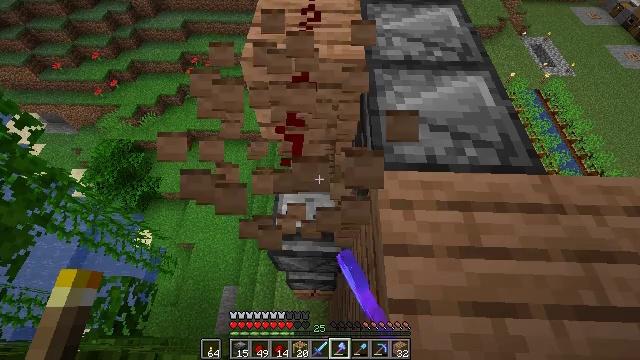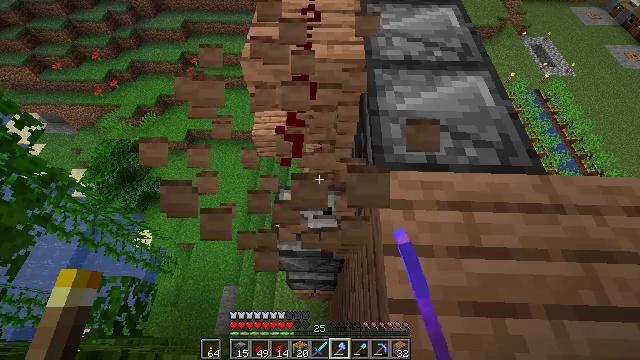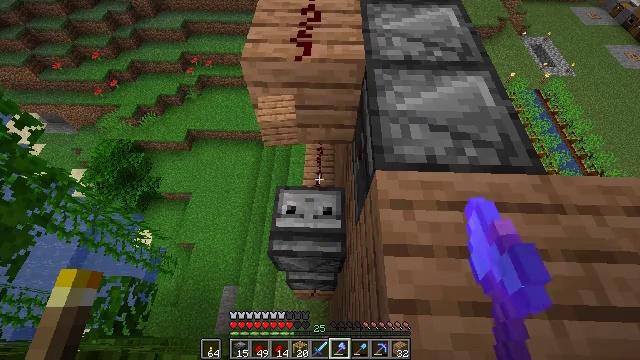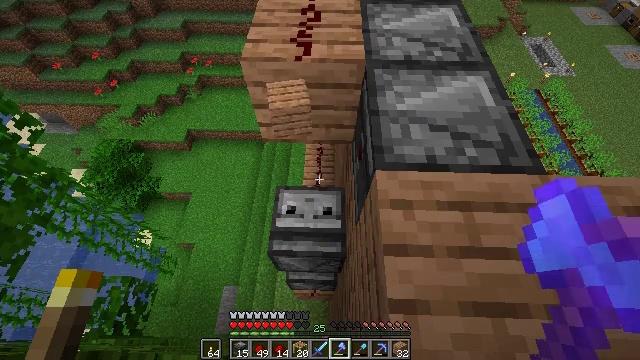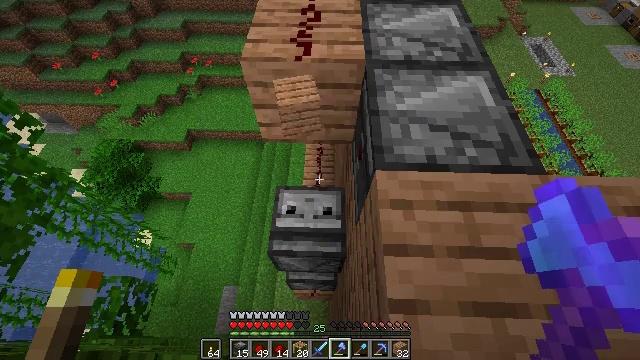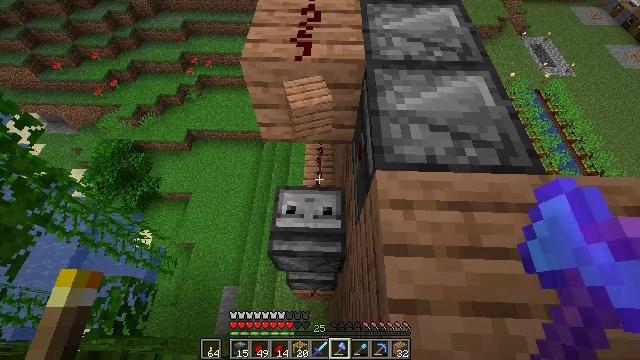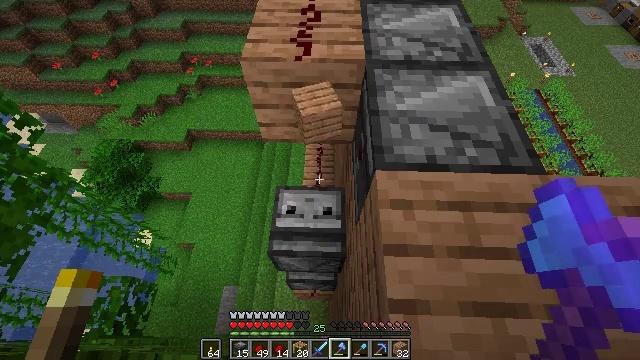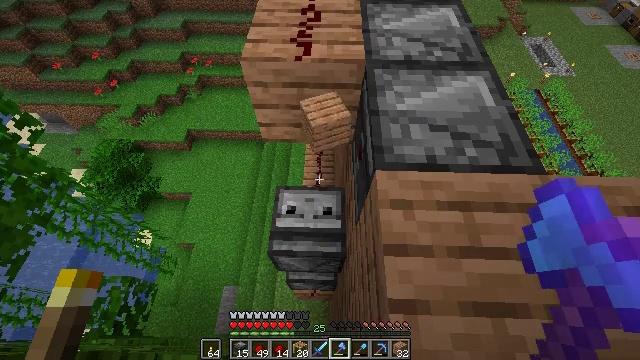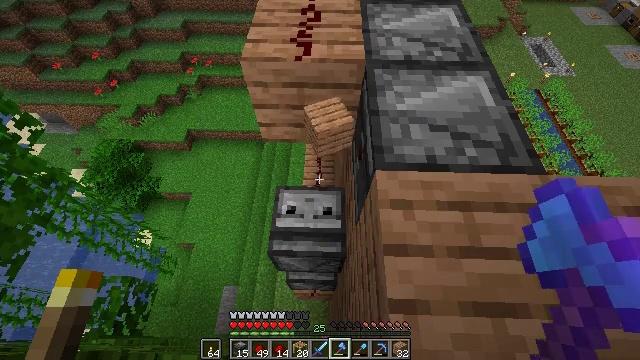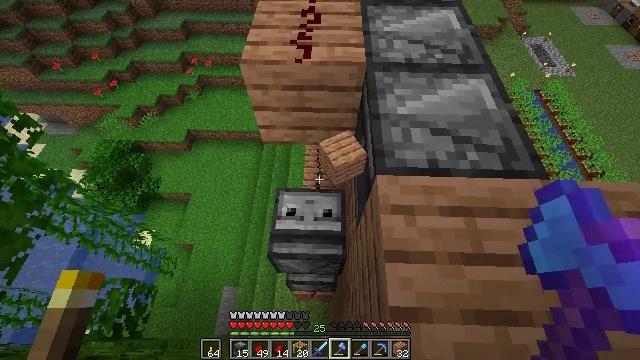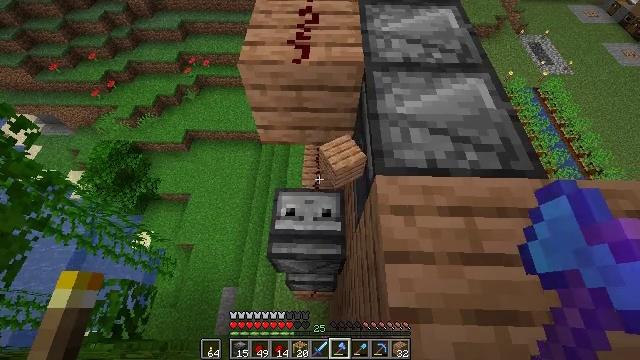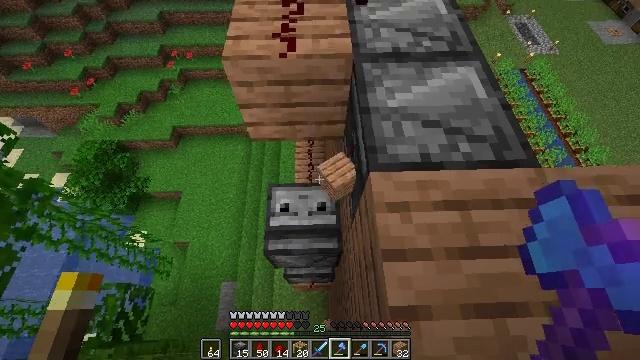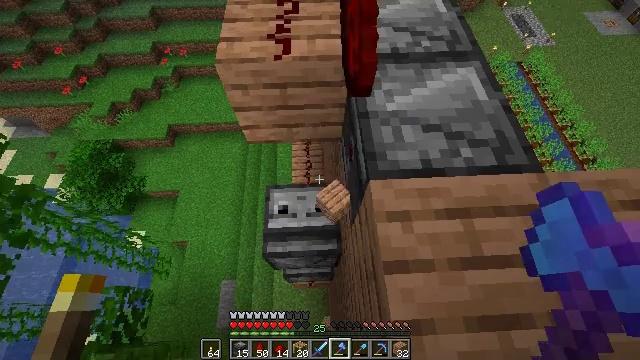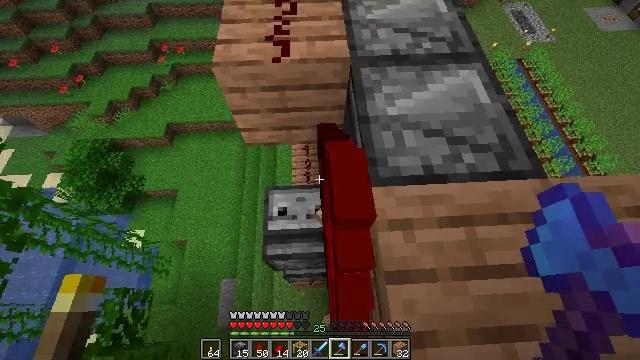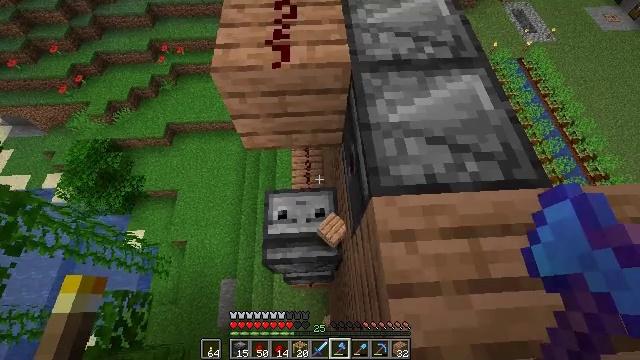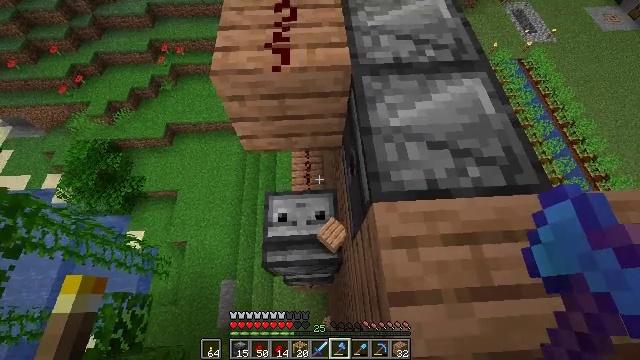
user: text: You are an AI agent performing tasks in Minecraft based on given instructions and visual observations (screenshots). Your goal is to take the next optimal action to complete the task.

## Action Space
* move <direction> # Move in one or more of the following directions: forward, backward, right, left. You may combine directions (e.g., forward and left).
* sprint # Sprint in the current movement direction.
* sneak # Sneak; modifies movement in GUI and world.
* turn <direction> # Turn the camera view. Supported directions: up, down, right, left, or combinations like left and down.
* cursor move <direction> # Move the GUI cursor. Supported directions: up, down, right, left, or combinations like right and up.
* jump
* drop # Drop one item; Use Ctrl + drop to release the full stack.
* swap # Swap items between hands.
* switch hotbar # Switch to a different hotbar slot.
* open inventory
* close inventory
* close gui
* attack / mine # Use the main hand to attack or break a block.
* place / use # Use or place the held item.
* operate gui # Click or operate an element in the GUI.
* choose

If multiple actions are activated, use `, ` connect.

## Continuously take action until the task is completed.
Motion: motion action
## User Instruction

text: Mine the observer block.
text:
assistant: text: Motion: sneak, attack / mine
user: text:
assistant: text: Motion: sneak, attack / mine
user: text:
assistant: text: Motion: sneak, attack / mine
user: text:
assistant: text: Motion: sneak
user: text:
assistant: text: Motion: sneak
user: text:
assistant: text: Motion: sneak
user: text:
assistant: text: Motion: sneak
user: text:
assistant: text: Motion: sneak
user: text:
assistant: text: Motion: move forward, sneak
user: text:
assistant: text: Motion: move forward, sneak
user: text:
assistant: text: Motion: move forward, sneak, turn right and down
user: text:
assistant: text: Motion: move forward, sneak, turn right and down
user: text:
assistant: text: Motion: move forward, sneak
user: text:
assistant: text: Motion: move forward, sneak
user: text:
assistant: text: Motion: move forward, sneak
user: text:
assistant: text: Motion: move forward, sneak
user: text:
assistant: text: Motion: move forward, sneak, turn down
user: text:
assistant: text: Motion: move forward, sneak, turn left and down
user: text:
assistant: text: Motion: move forward, sneak, turn down
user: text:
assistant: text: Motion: move forward, sneak, turn left and down
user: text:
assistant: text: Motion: sneak, turn down
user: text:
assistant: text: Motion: sneak
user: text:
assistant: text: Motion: sneak
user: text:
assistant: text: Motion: sneak
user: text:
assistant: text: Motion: sneak
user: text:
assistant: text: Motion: sneak
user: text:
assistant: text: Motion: sneak
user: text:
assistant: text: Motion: move forward, sneak
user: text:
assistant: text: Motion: move forward, sneak
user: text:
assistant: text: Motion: move forward, sneak